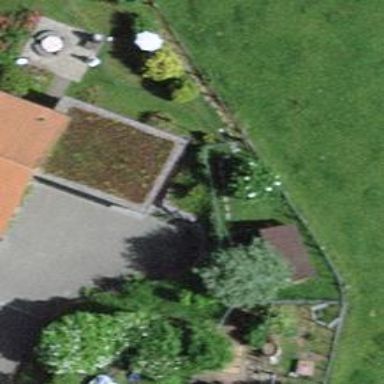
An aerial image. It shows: Garage.